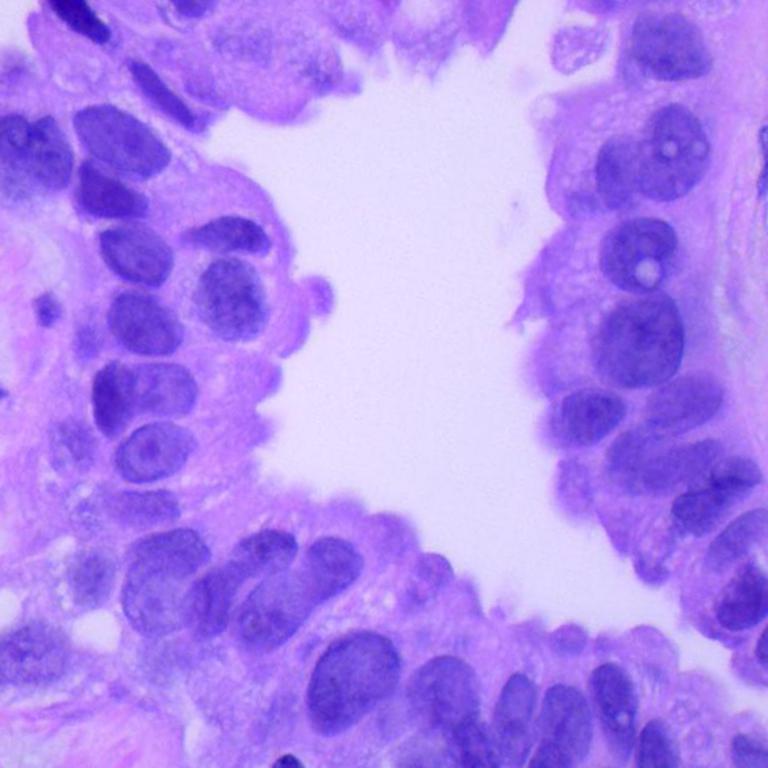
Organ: lung
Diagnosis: adenocarcinomas